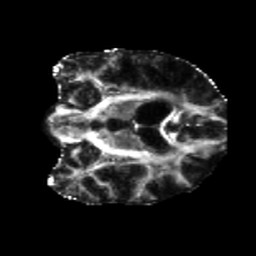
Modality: FA
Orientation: coronal
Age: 69
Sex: male
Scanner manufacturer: siemens
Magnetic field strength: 3 T
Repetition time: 5.25 s
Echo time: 0.08 s